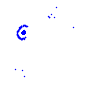
Particle: electron